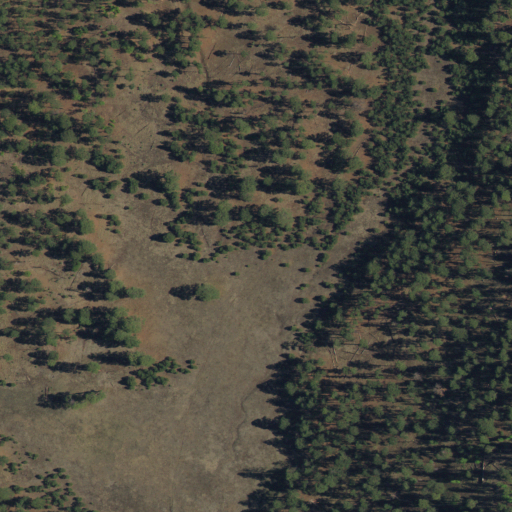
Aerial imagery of plain(s) in New Mexico named Lilley Park containing evergreen forest, grassland, and shrub